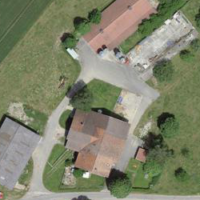
EUNIS habitat code: 55
Species observed at this site:
Corvus corone
Turdus philomelos
Emberiza citrinella
Sylvia borin
Dendrocopos major
Buteo buteo
Jynx torquilla
Sylvia atricapilla
Phylloscopus collybita
Alauda arvensis
Erithacus rubecula
Pica pica
Phoenicurus ochruros
Phoenicurus phoenicurus
Columba livia
Falco tinnunculus
Corvus corax
Periparus ater
Cyanistes caeruleus
Sturnus vulgaris
Chloris chloris
Troglodytes troglodytes
Fringilla coelebs
Passer domesticus
Regulus ignicapilla
Carduelis carduelis
Columba palumbus
Turdus merula
Lullula arborea
Parus major
Hirundo rustica
Milvus migrans
Turdus pilaris
Ciconia ciconia
Accipiter nisus
Delichon urbicum